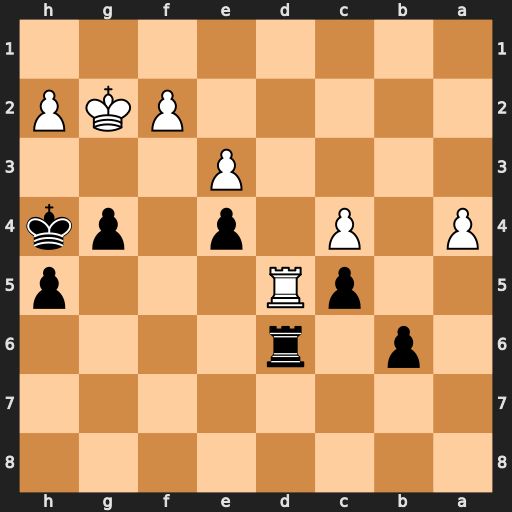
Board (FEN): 8/8/1p1r4/2pR3p/P1P1p1pk/4P3/5PKP/8
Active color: b
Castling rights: -
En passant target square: -
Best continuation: Rxd5 cxd5 Kg5 d6 Kf6 d7 Ke7